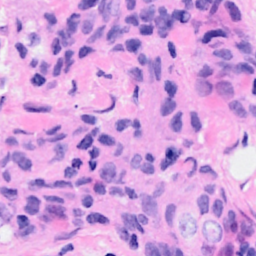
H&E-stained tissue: Breast